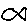
Label: fish